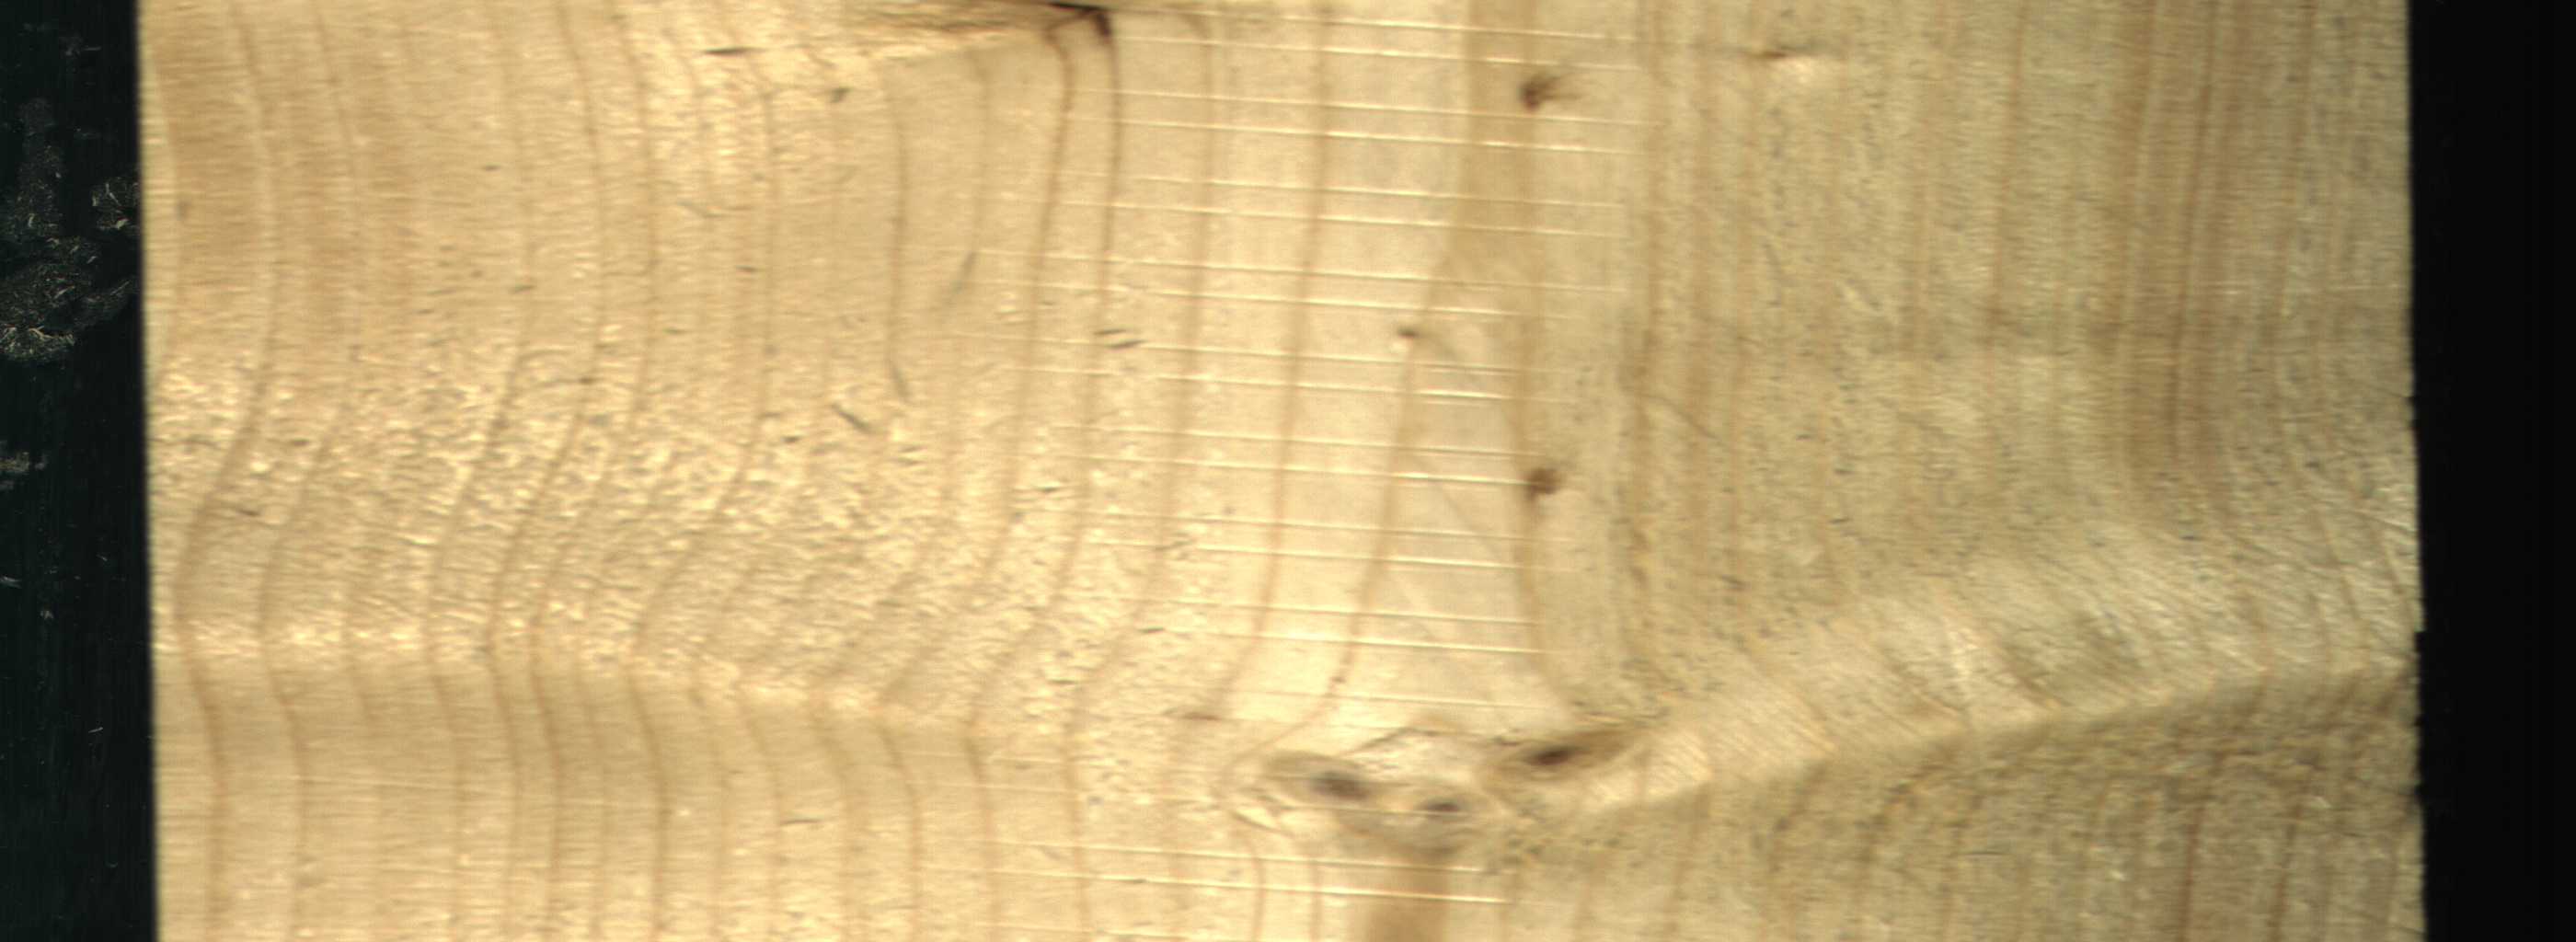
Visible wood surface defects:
resin
Live_Knot
Live_Knot
Live_Knot